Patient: sex M, age 62
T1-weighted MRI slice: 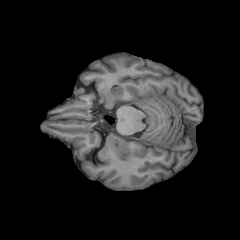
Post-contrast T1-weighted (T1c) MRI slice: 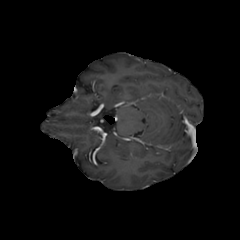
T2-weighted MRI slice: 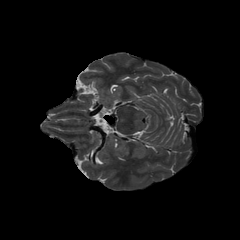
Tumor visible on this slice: no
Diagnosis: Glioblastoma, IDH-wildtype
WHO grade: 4